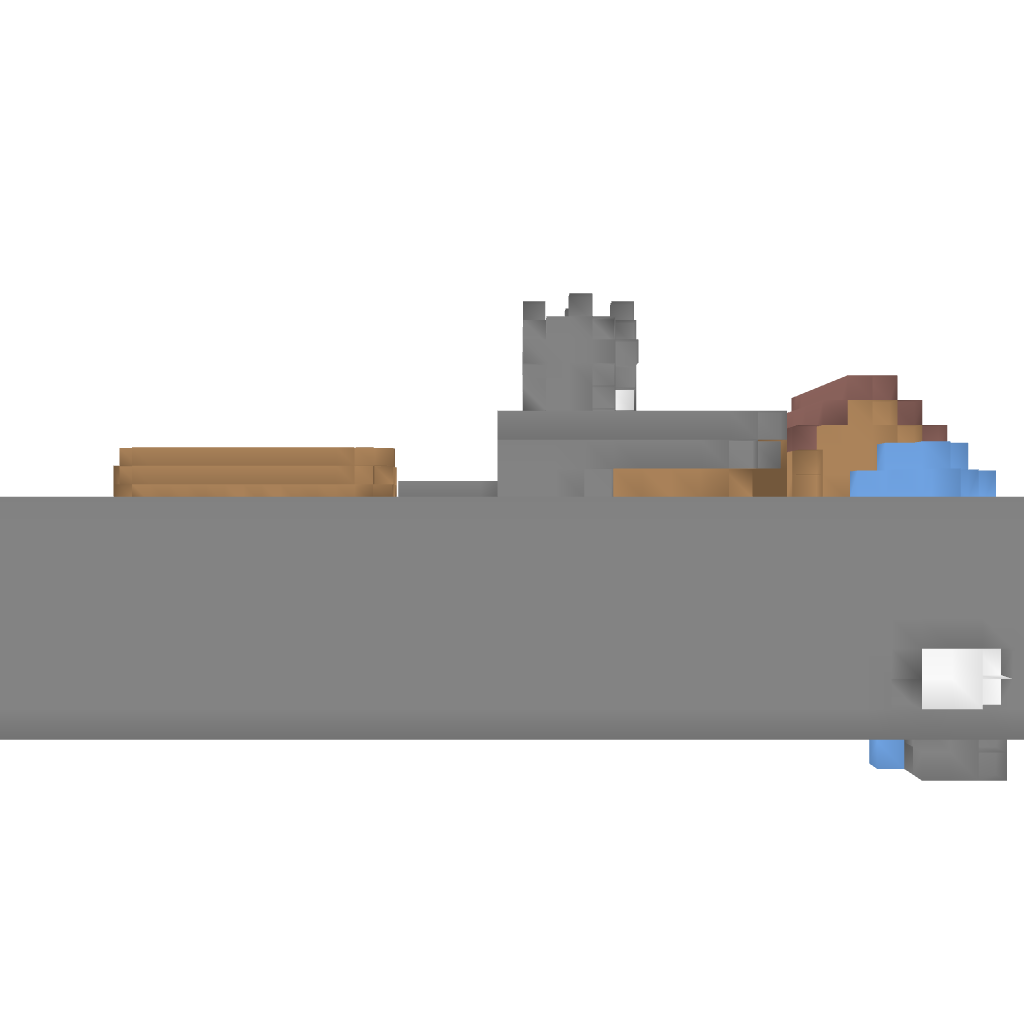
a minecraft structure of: Floating city bad low quality